Interaction volume radius: 10 \u00c5
Interaction volume height: 10 \u00c5
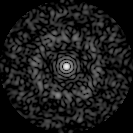
Disorder parameter: 0.8041